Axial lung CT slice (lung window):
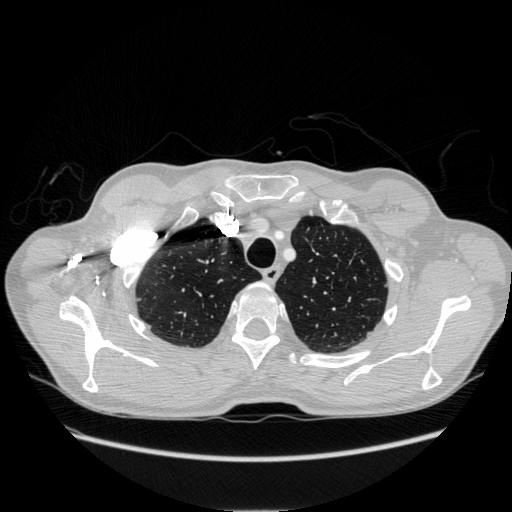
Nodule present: no